Interaction volume radius: 10 \u00c5
Interaction volume height: 10 \u00c5
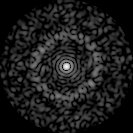
Disorder parameter: 0.8704